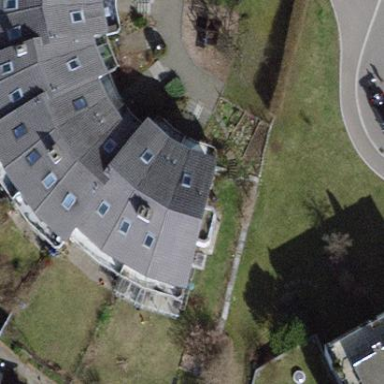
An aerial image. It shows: Terrace building.